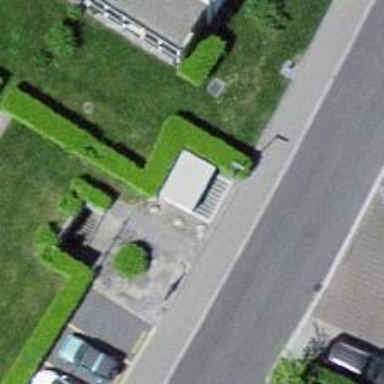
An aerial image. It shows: Distribution transformer at power station. There is also power street cabinet nearby.